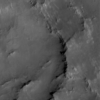
Label: not_dusty